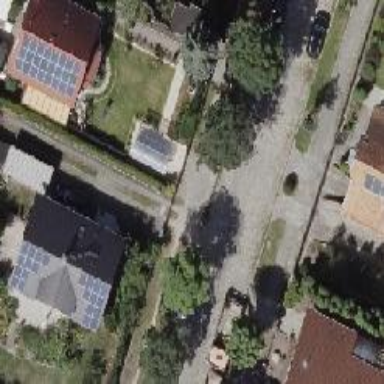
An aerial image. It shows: Residential road.